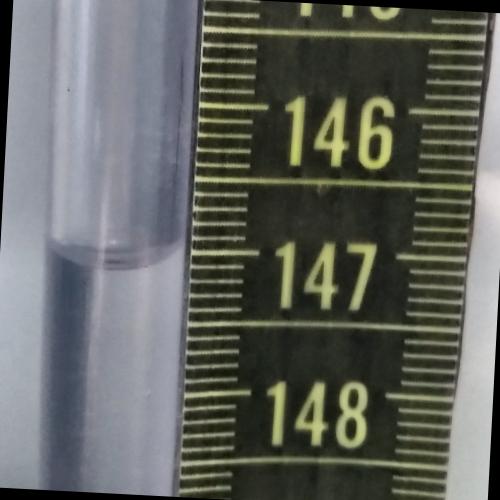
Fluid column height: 147.1 cm